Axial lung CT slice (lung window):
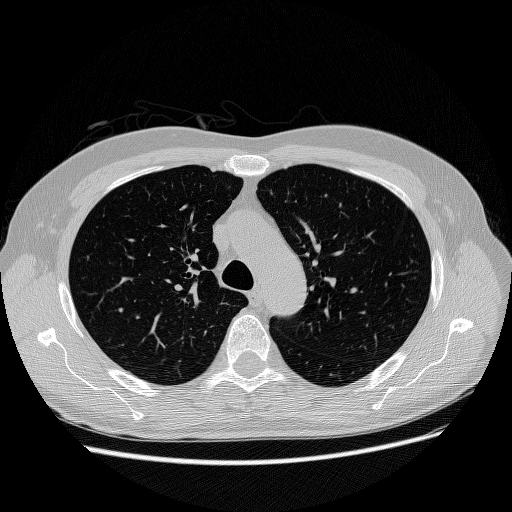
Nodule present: no